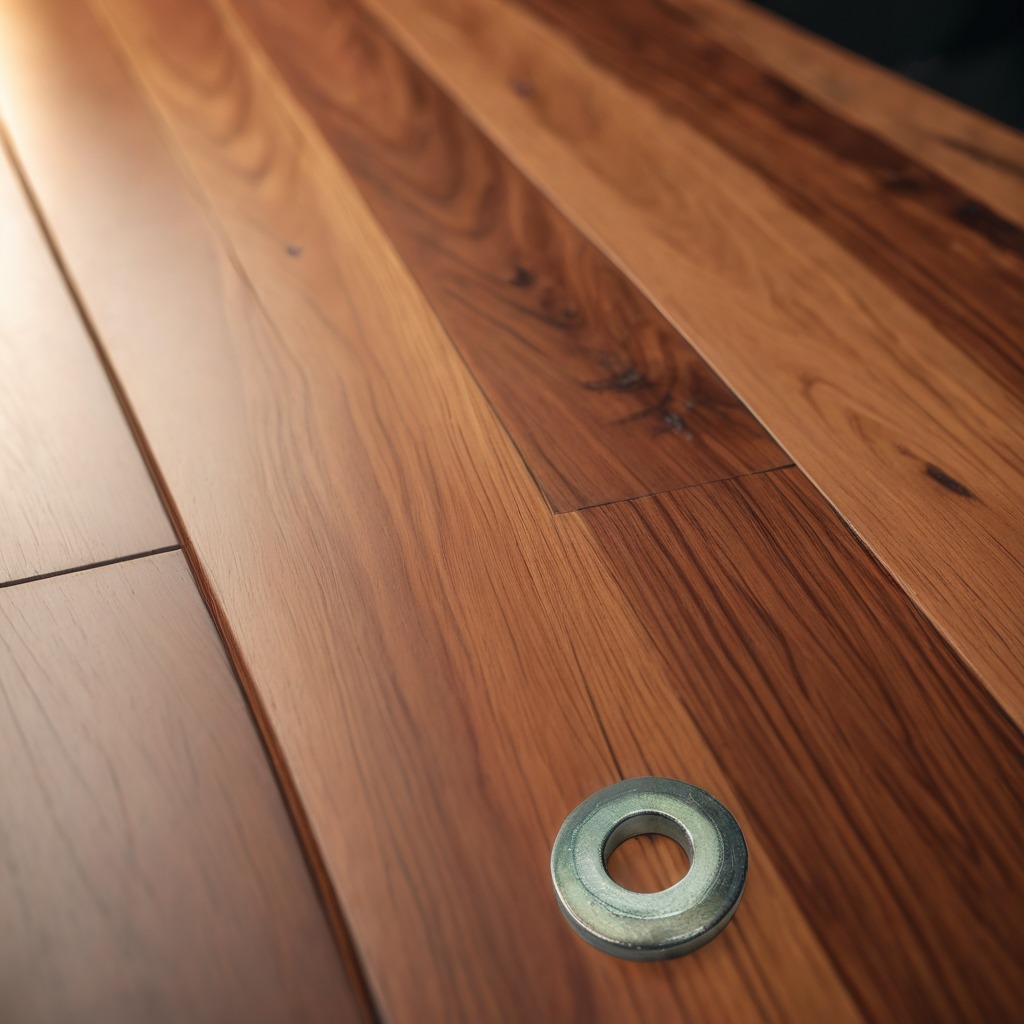
A flat metal washer is lying on the wooden table.